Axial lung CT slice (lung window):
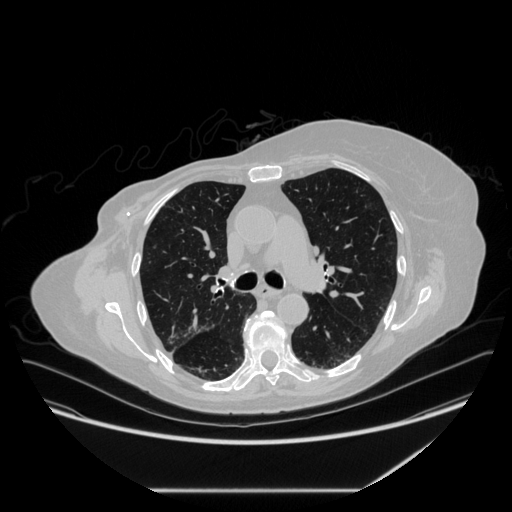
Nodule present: no